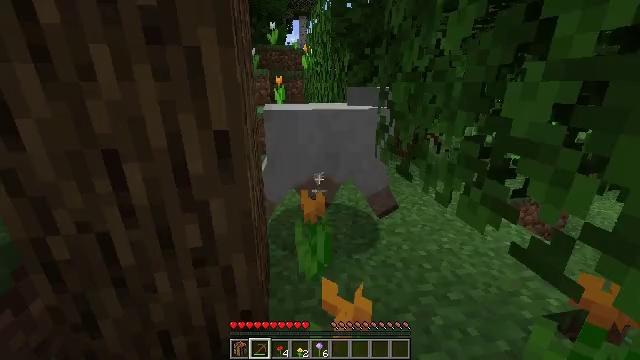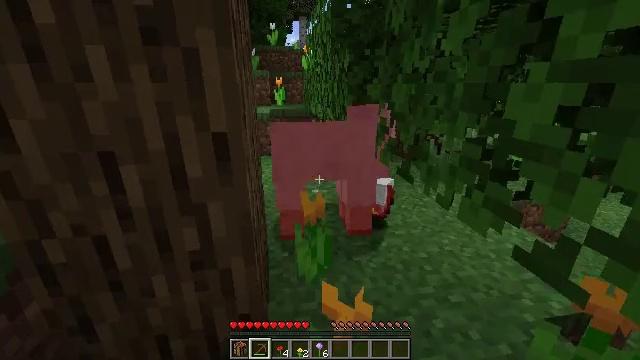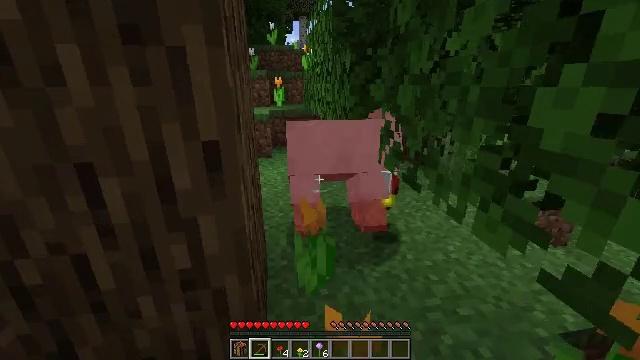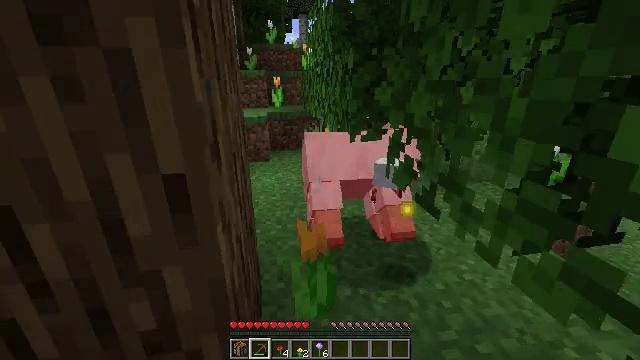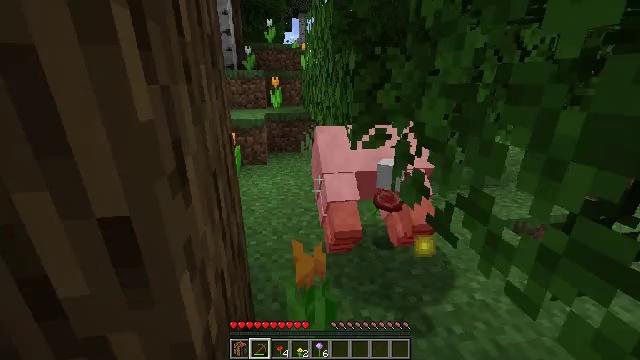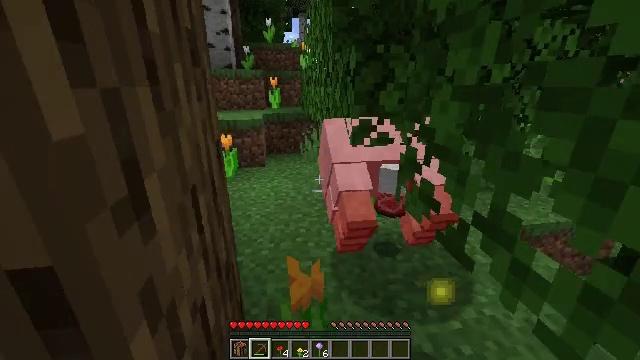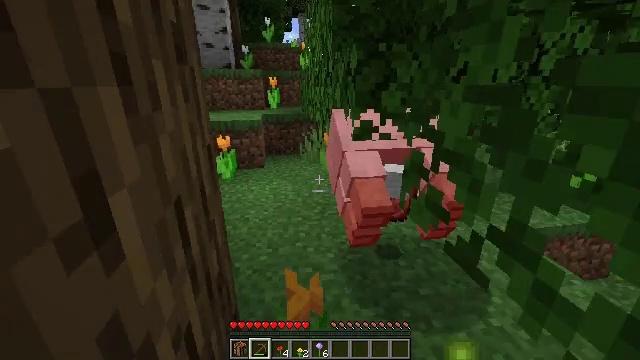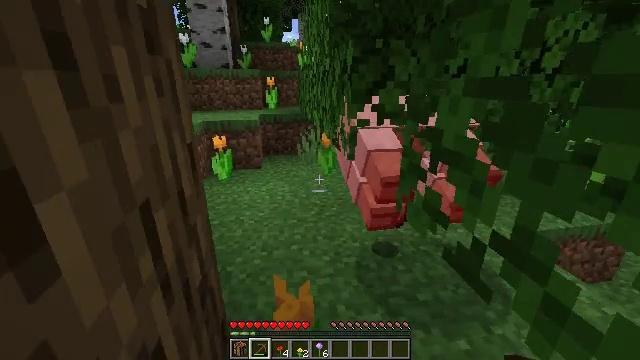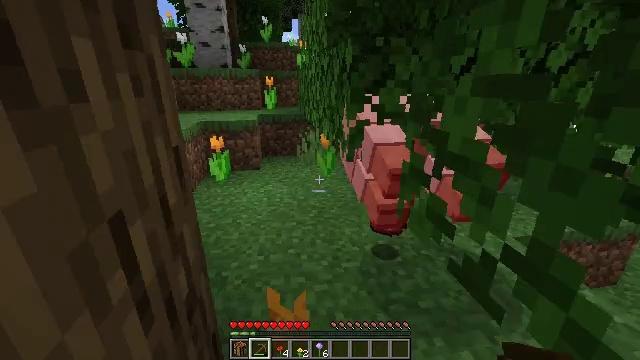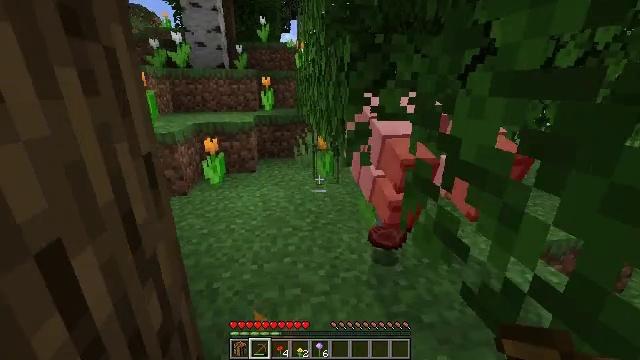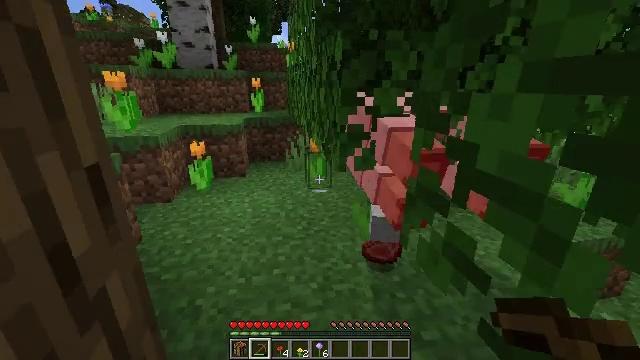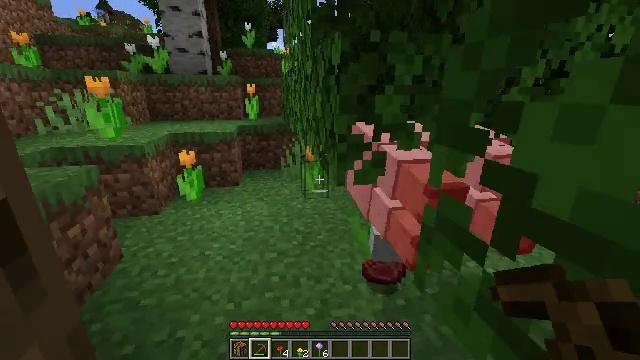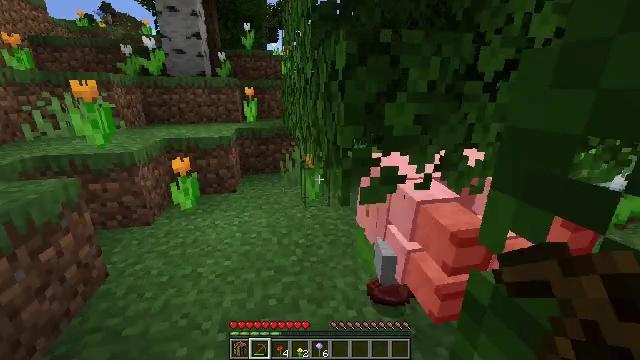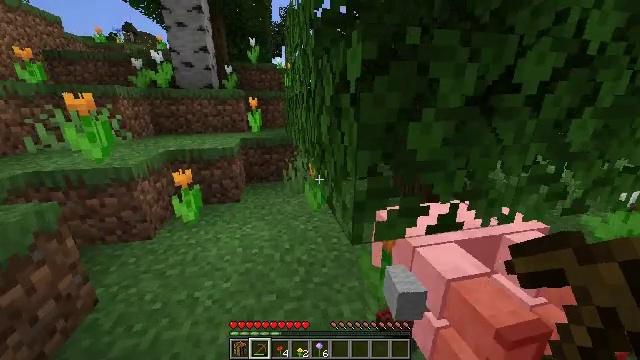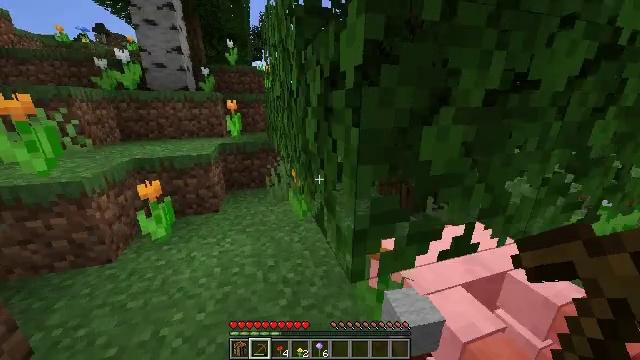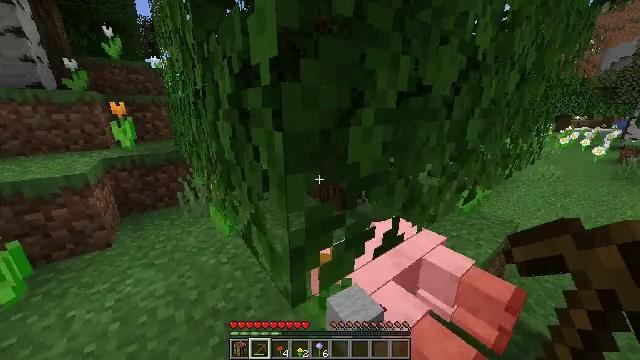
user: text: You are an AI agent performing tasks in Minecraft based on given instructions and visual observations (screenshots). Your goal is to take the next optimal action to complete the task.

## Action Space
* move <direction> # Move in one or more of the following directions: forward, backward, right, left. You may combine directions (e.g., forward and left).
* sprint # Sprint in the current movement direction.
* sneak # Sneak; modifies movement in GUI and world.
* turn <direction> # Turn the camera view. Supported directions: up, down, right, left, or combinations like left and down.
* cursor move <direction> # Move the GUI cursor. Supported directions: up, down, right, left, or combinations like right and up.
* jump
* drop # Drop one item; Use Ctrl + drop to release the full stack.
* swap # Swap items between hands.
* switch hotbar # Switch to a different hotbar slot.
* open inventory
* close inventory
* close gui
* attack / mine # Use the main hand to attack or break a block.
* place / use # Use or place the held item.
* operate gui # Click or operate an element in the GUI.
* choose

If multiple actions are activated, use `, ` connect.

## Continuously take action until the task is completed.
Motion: motion action
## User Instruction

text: Gather sugar cane for crafting.
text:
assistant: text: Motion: move forward
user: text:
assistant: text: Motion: move forward
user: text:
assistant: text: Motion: move forward
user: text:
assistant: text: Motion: move forward
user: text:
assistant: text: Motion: move forward
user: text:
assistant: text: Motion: move forward
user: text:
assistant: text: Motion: move forward
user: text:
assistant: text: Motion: move forward
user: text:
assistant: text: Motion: move forward
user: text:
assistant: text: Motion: move forward, turn right
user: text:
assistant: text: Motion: move forward, sprint, turn up
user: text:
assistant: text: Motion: move forward, sprint
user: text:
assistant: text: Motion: move forward, sprint
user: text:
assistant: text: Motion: move forward, sprint, turn right
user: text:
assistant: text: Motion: move forward, sprint, turn right
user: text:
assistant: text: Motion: move forward, sprint, turn right
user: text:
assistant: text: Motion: move forward, sprint, turn right
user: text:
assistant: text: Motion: move forward, sprint, turn right and up
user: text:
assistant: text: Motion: move forward, sprint, turn right
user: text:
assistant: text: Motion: move forward, sprint, turn right
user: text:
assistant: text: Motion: move forward and move right, sprint
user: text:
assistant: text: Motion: move forward and move right, sprint
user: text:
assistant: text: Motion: move forward and move right, sprint
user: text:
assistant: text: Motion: move forward and move right, sprint
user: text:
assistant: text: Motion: move forward, sprint
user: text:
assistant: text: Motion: move forward, sprint, turn left and up
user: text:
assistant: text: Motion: move forward, sprint, turn left
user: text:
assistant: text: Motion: move forward, sprint
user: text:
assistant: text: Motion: move forward, sprint, turn left
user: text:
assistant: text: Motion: move forward, sprint, turn left